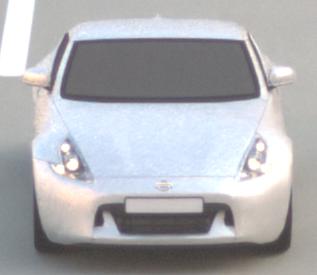
Make: Nissan
Model: 370Z Coupé
Detailed model: 370Z (Z34) Coupé
Model produced from: 2009/12
Model produced until: 2013/03
Doors: 3
Color: white
Road condition: dry road
Daytime: sunrise or sunset
Contrast: low contrast